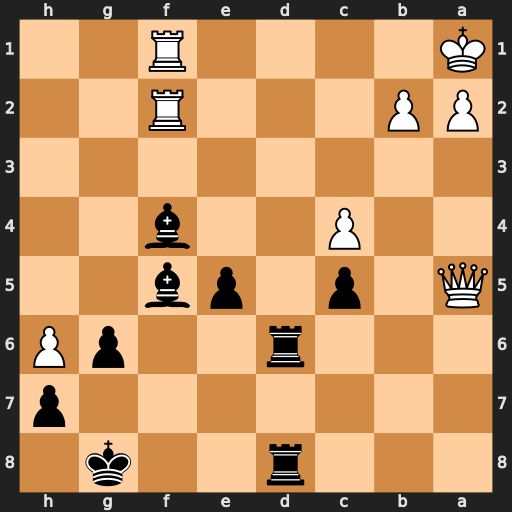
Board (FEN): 3r2k1/7p/3r2pP/Q1p1pb2/2P2b2/8/PP3R2/K4R2
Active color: b
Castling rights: -
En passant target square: -
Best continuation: Rd1+ Rxd1 Rxd1#